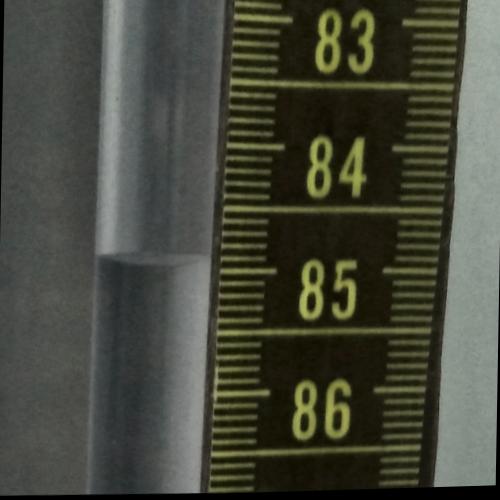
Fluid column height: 84.9 cm